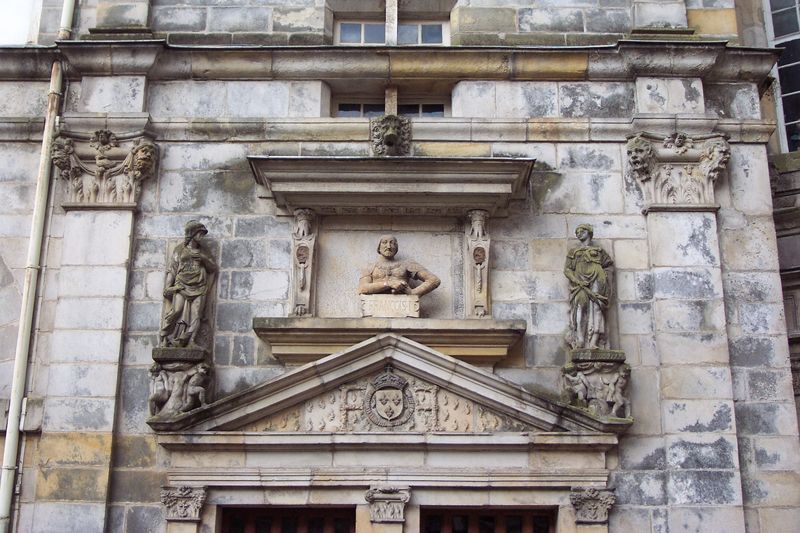
Titel: Schloss Fontainebleau unter Franz I.
Künstler: Gilles Le Breton
Standort: Fontainebleau, Schloss (EU - F)
Schlagwörter: kopf, dreieck, braun, fenster, grau, gebäude, haus, wand, architektur, sockel, stein, krone, relief, fassade, giebel, mauer, figuren, soldaten, büste, tor, eingang, regenrinne, wappen, sims, skulpturen, löwen, fresken, regenrohr, löwe, tympanon, lisene, figure, wasserfallrohr